Aerial crown-view tile of a tropical tree (Barro Colorado Island, Panama), acquired 20240611:
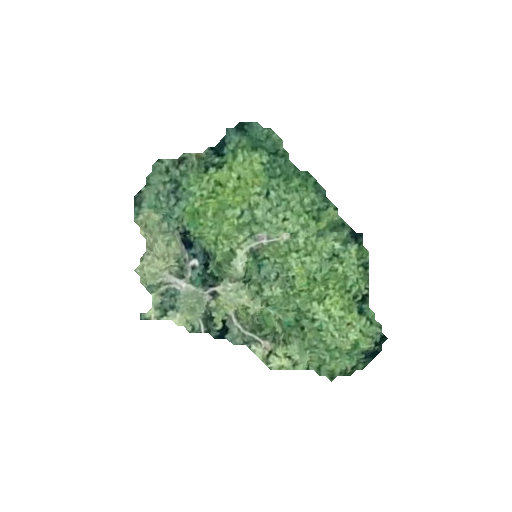
Species: Cecropia insignis
GBIF accepted scientific name: Cecropia insignis
Crown area: 66.491 m²